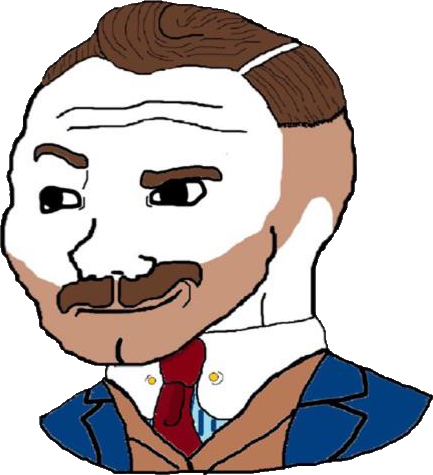
Label: 5_Smugjak